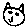
Label: cat